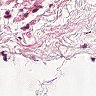
Metastatic tissue present: no